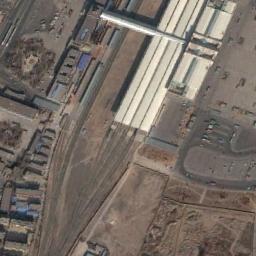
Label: railway_station